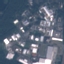
Label: Industrial